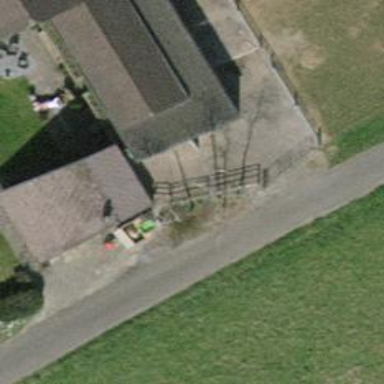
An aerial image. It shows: Stable building.